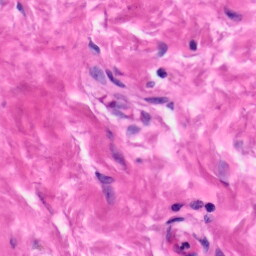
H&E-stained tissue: Skin